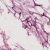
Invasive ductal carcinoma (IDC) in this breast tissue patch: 0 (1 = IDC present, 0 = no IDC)